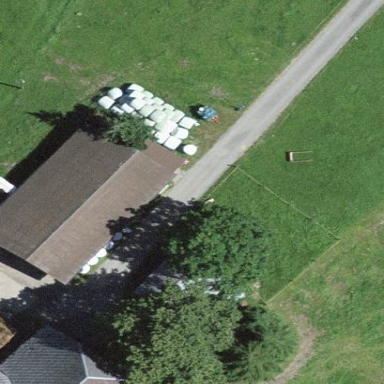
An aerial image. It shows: Shed.